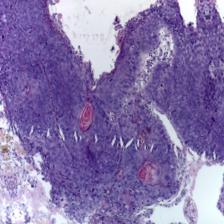
Diagnosis: OSCC